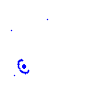
Particle: proton